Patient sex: F
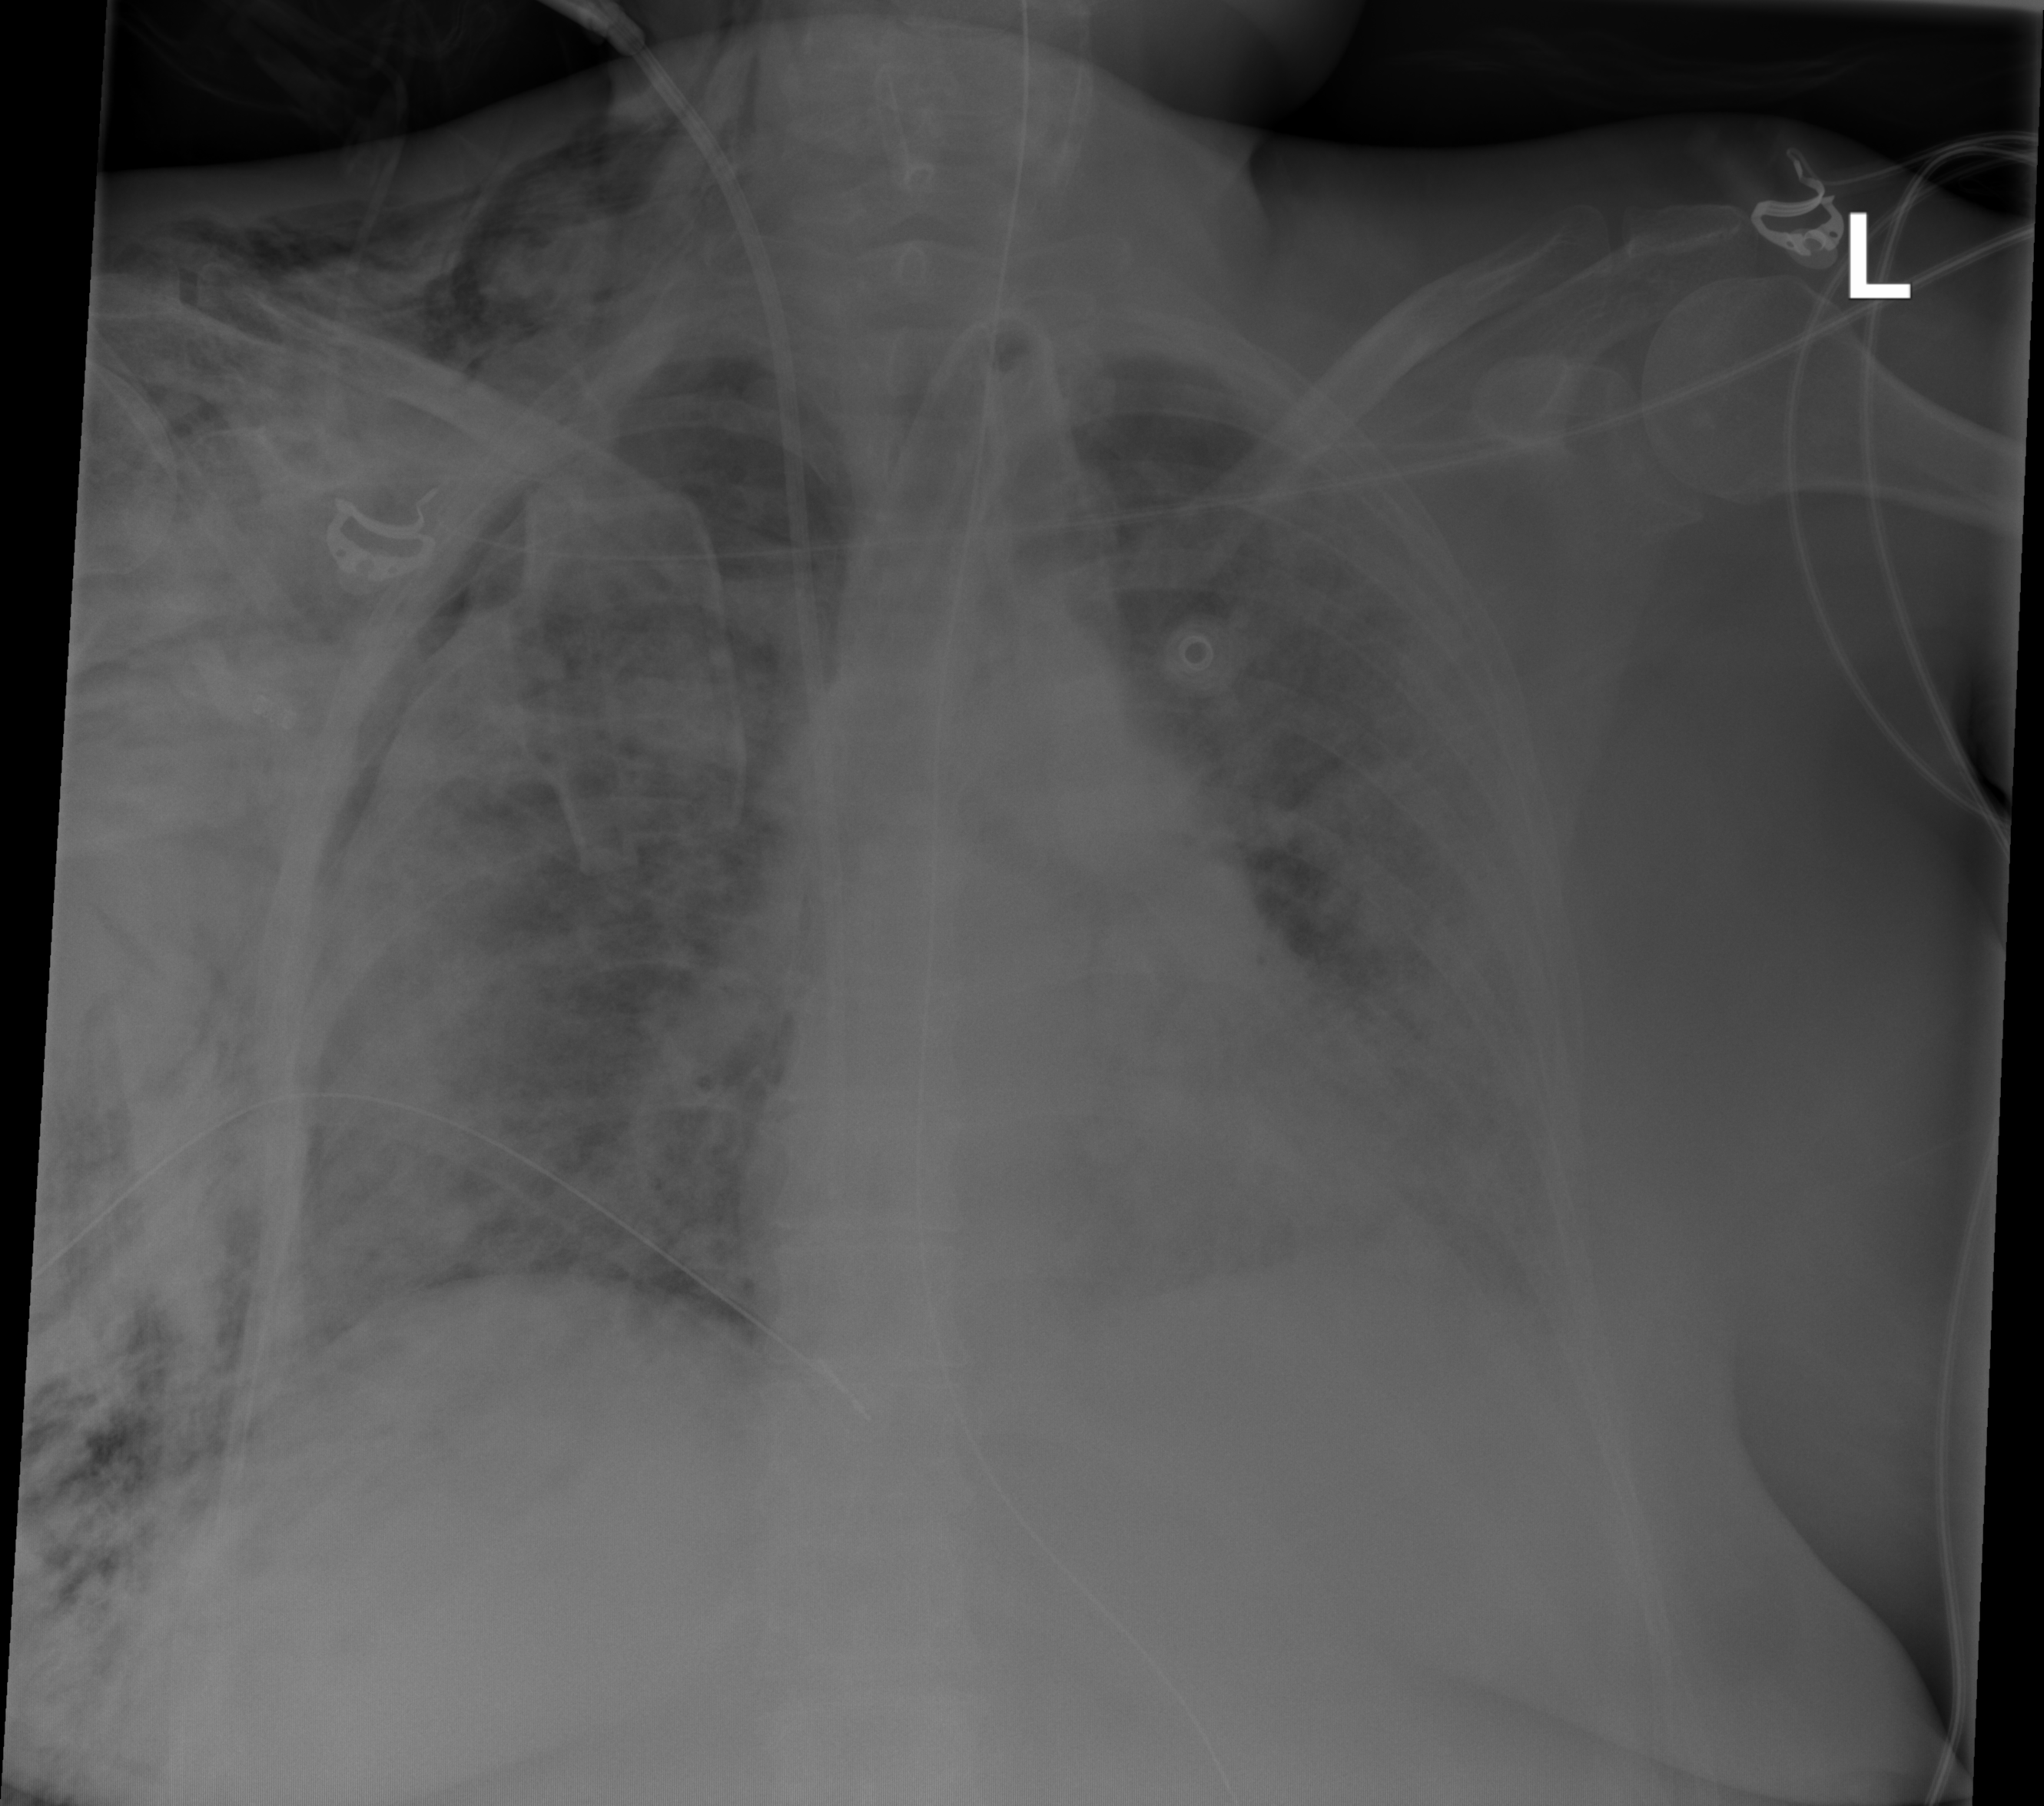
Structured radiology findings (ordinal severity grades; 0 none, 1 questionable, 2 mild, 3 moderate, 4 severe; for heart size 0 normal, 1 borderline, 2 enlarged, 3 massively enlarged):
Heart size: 2
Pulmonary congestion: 2
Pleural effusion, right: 0
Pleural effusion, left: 1
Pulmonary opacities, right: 3
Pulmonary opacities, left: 3
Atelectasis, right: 3
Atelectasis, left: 3